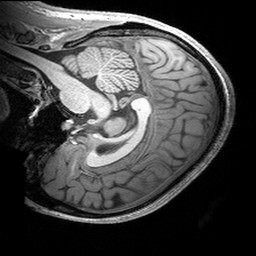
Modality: T1w
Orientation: sagittal
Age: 24
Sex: female
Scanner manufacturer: siemens
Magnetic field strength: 3 T
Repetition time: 2.53 s
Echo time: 0.00299 s